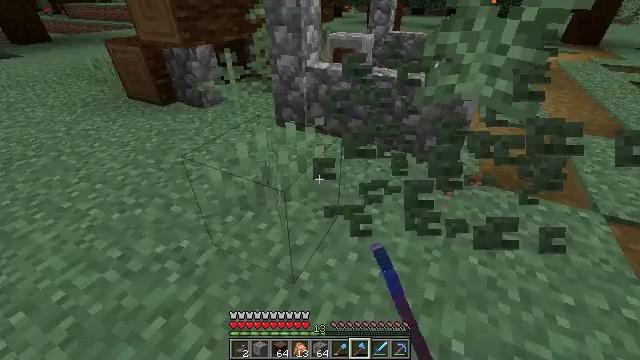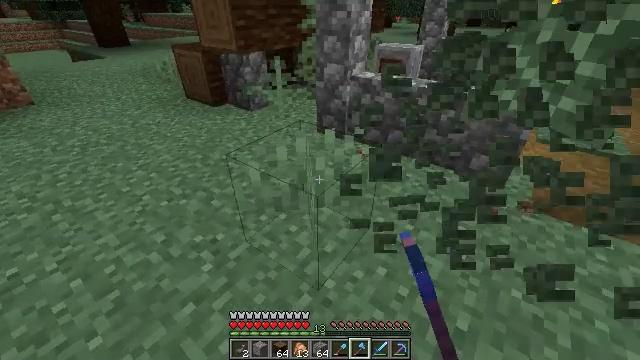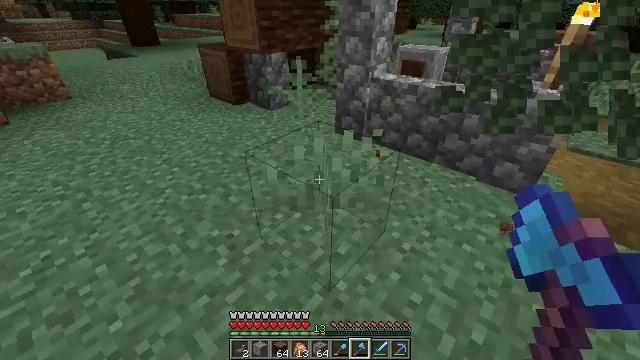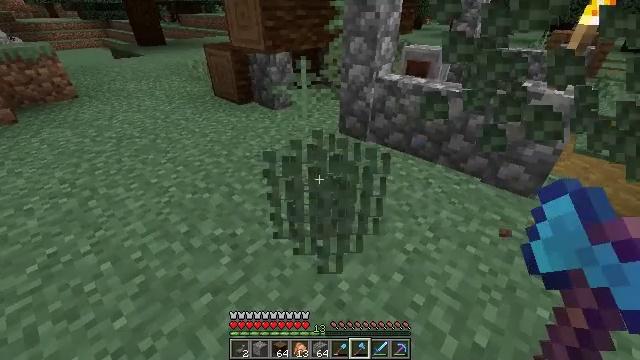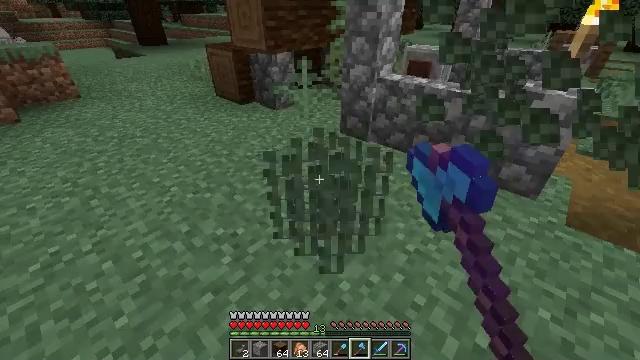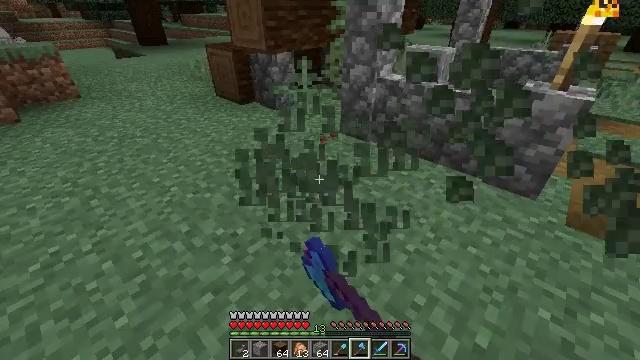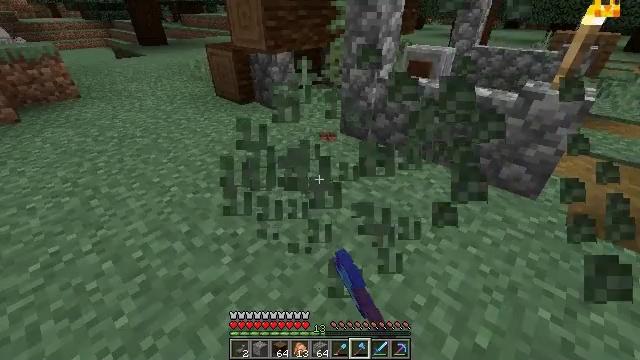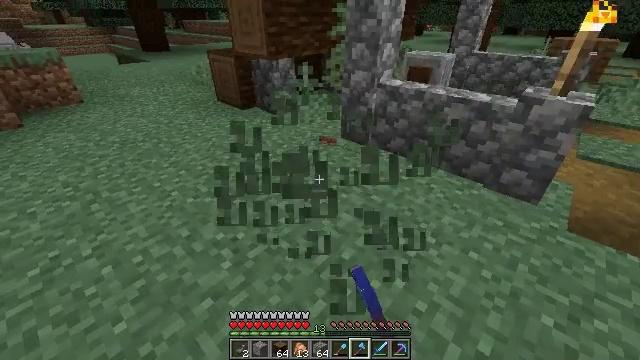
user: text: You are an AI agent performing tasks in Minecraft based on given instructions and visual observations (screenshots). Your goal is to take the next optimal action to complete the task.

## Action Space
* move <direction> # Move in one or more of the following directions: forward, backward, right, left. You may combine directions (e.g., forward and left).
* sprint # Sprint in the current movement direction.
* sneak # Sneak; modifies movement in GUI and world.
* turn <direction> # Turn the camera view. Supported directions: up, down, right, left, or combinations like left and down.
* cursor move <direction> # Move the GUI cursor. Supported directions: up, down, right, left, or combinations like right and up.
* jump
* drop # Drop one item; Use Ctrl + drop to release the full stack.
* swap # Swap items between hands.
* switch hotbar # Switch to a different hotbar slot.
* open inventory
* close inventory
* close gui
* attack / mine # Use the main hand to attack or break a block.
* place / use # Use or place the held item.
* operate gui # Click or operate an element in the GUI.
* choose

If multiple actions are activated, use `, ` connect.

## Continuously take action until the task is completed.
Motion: motion action
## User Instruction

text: Mine the grass in the plains.
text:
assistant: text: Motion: turn left and up
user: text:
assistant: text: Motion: turn left
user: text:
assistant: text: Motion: attack / mine
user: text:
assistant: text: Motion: attack / mine
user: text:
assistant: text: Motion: attack / mine
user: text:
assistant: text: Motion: attack / mine
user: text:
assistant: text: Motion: turn up
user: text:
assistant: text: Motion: no_op